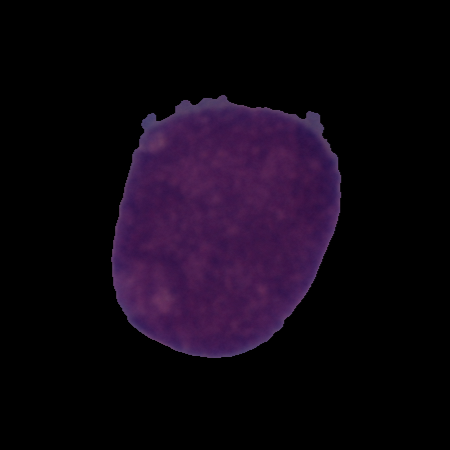
Label: cancer